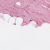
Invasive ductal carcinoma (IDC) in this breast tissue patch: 0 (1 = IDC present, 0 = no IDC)